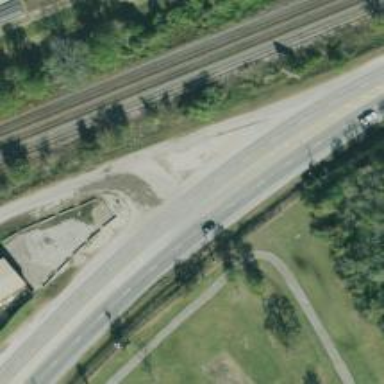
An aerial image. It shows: Road with stop sign.